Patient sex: M
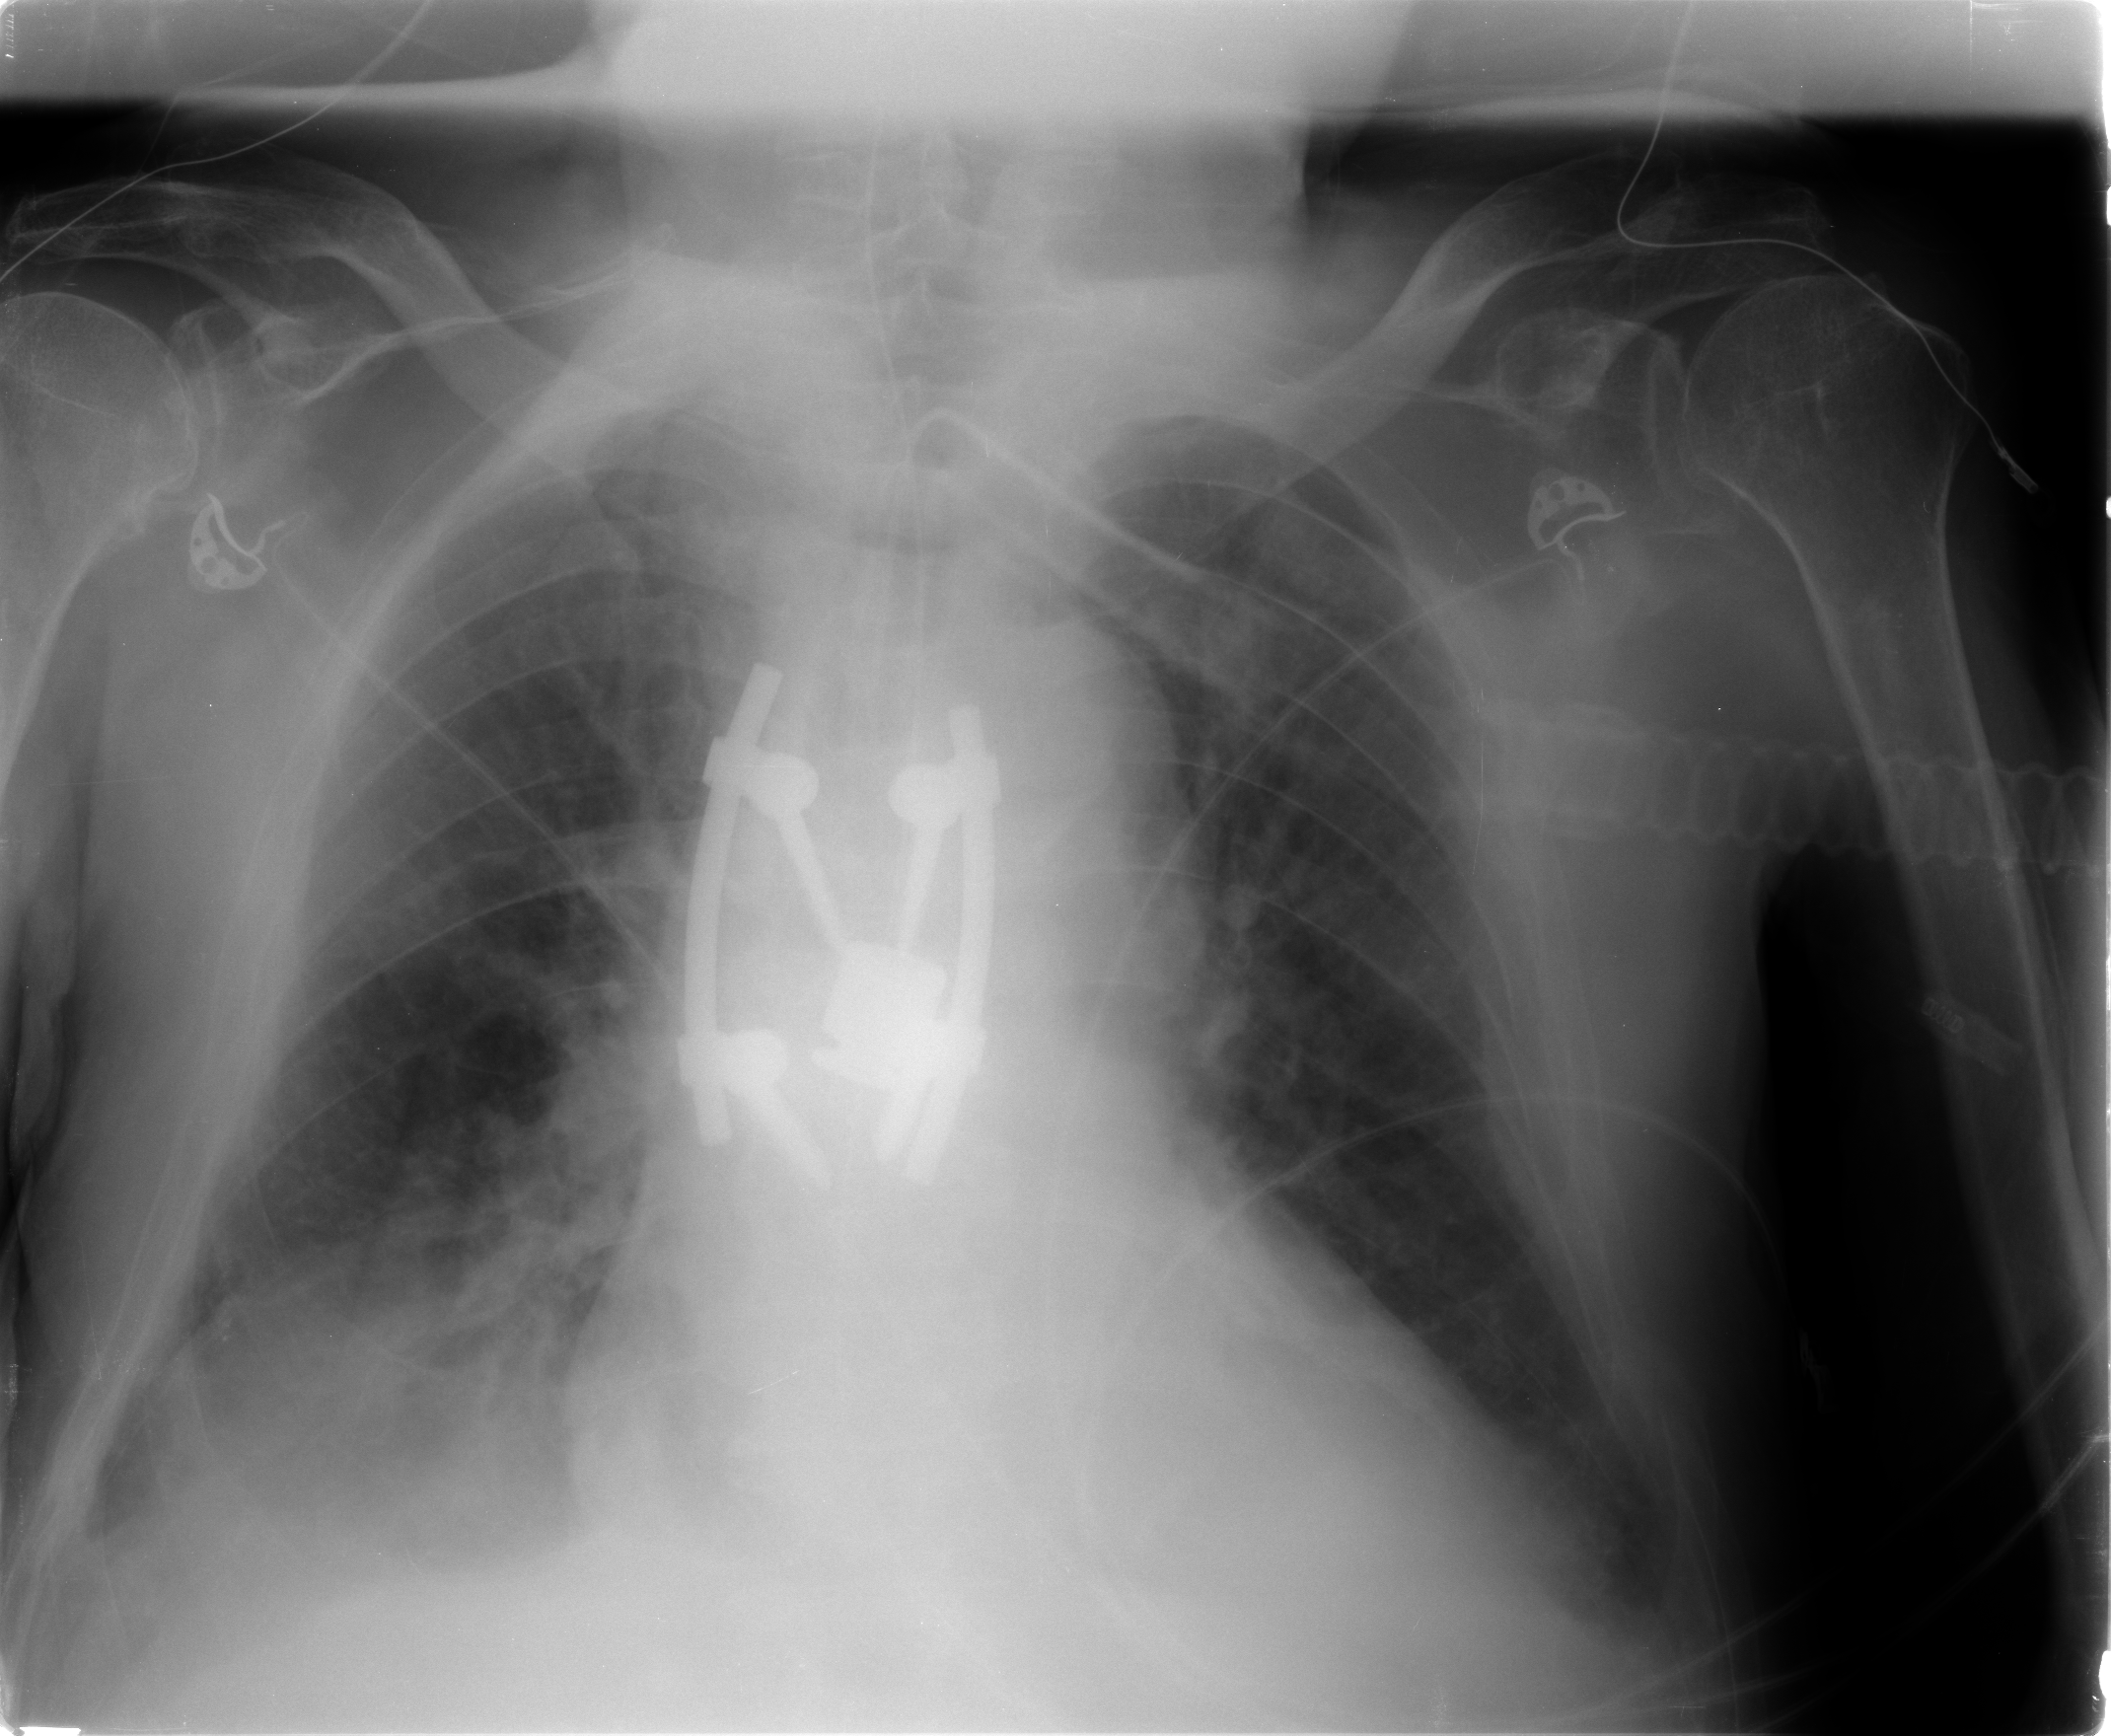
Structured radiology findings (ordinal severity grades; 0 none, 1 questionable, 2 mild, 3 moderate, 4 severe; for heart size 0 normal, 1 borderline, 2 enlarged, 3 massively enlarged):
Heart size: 2
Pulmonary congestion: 2
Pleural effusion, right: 2
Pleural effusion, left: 2
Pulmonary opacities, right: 1
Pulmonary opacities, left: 1
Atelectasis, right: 3
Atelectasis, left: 2